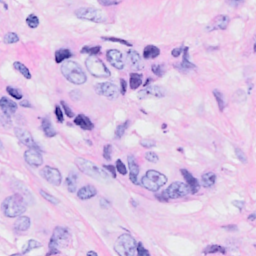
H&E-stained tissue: Breast